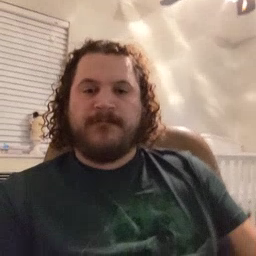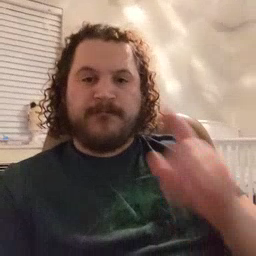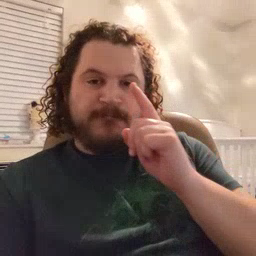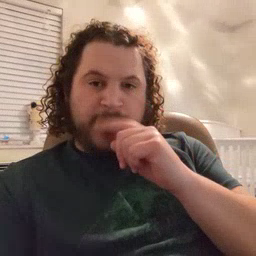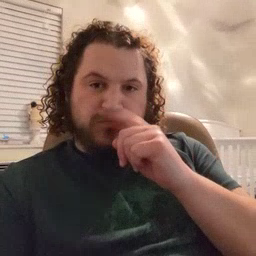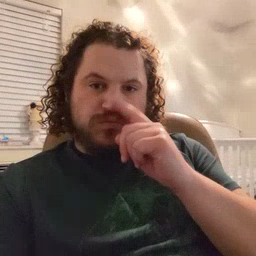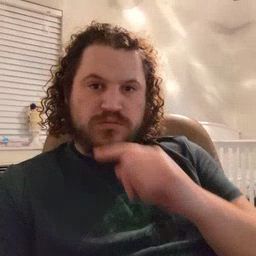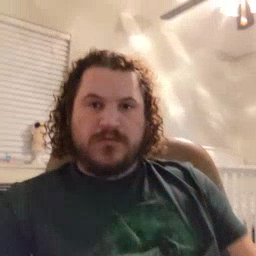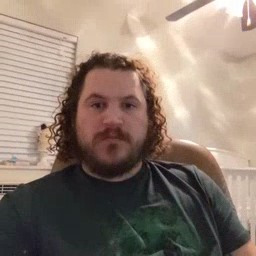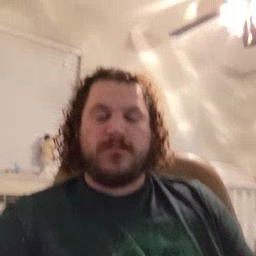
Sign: mouse